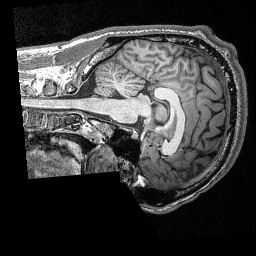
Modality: T1w
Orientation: sagittal
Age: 24
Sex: male
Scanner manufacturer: siemens
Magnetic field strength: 3 T
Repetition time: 2.53 s
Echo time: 0.00309 s